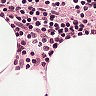
Metastatic tissue present: no